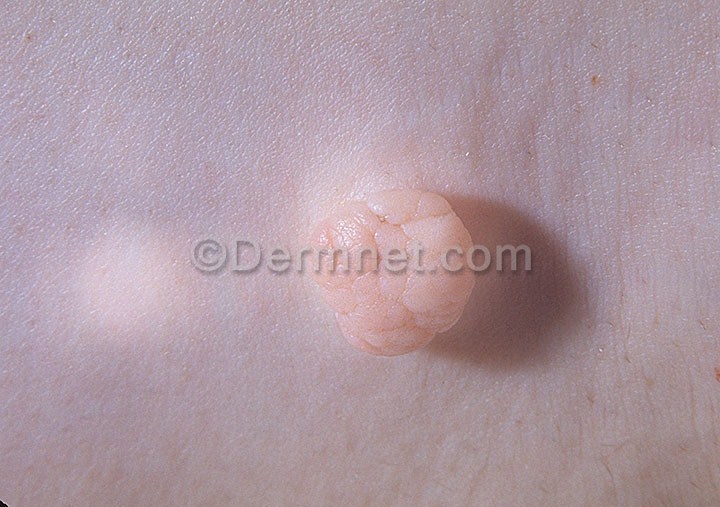
Disease: Seborrheic Keratoses and other Benign Tumors